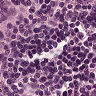
Metastatic tissue present: no